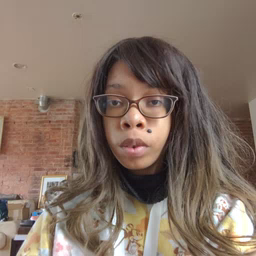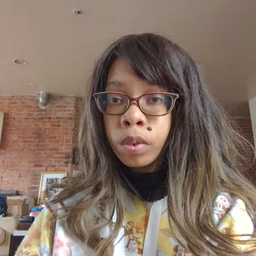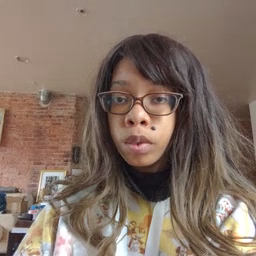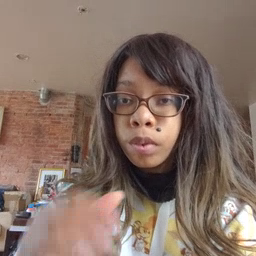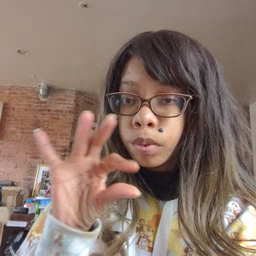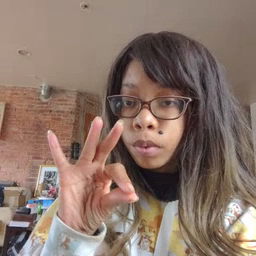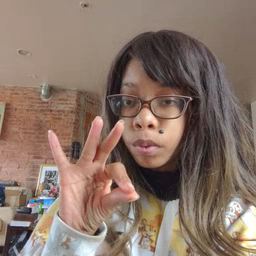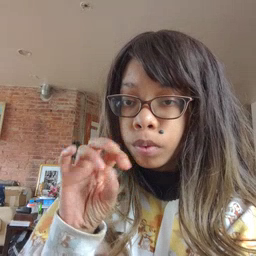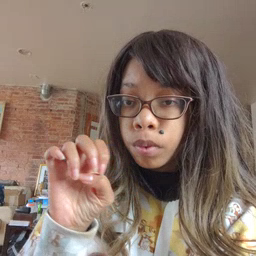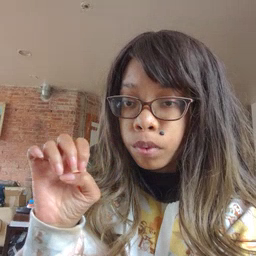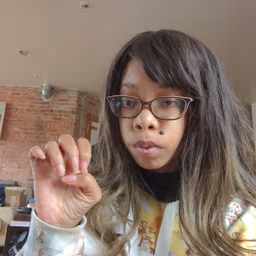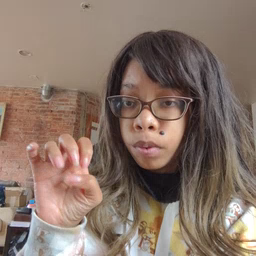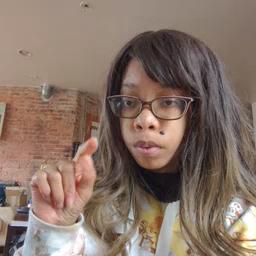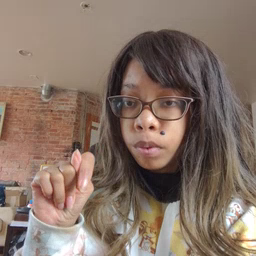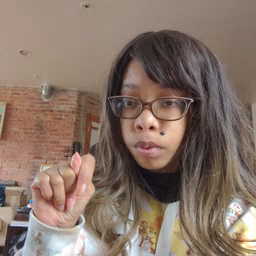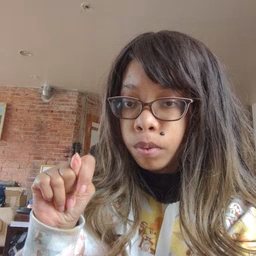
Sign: feet